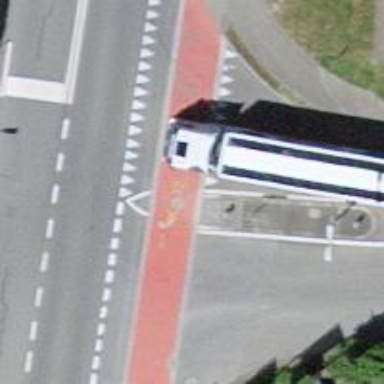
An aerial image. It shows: Marked crossing with red surface markings.